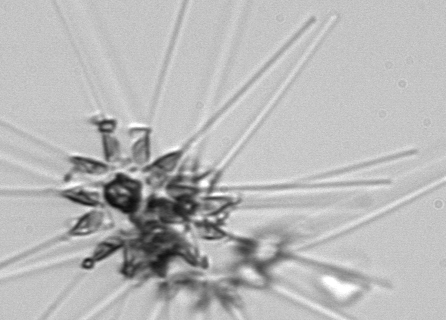
Label: Asterionellopsis_glacialis